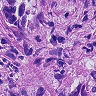
Metastatic tissue present: yes